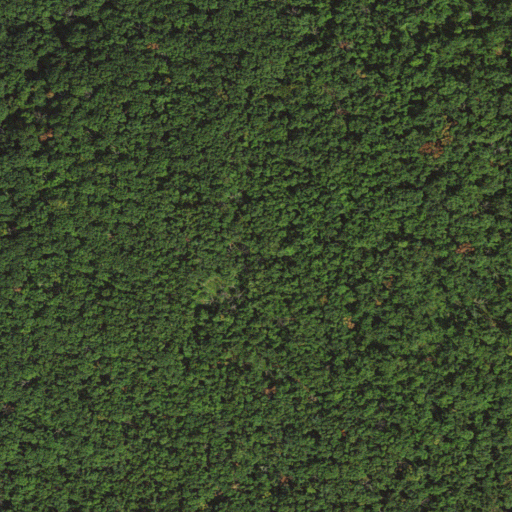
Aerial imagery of mountain in Virginia named Dobie Mountain containing only deciduous forest